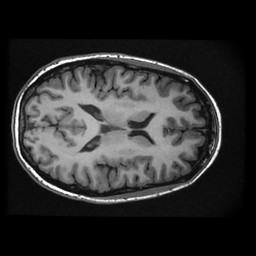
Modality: T1w
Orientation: axial
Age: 29
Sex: female
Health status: healthy
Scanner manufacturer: ge
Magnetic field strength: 3 T
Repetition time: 0.00826 s
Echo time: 0.003108 s